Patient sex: M
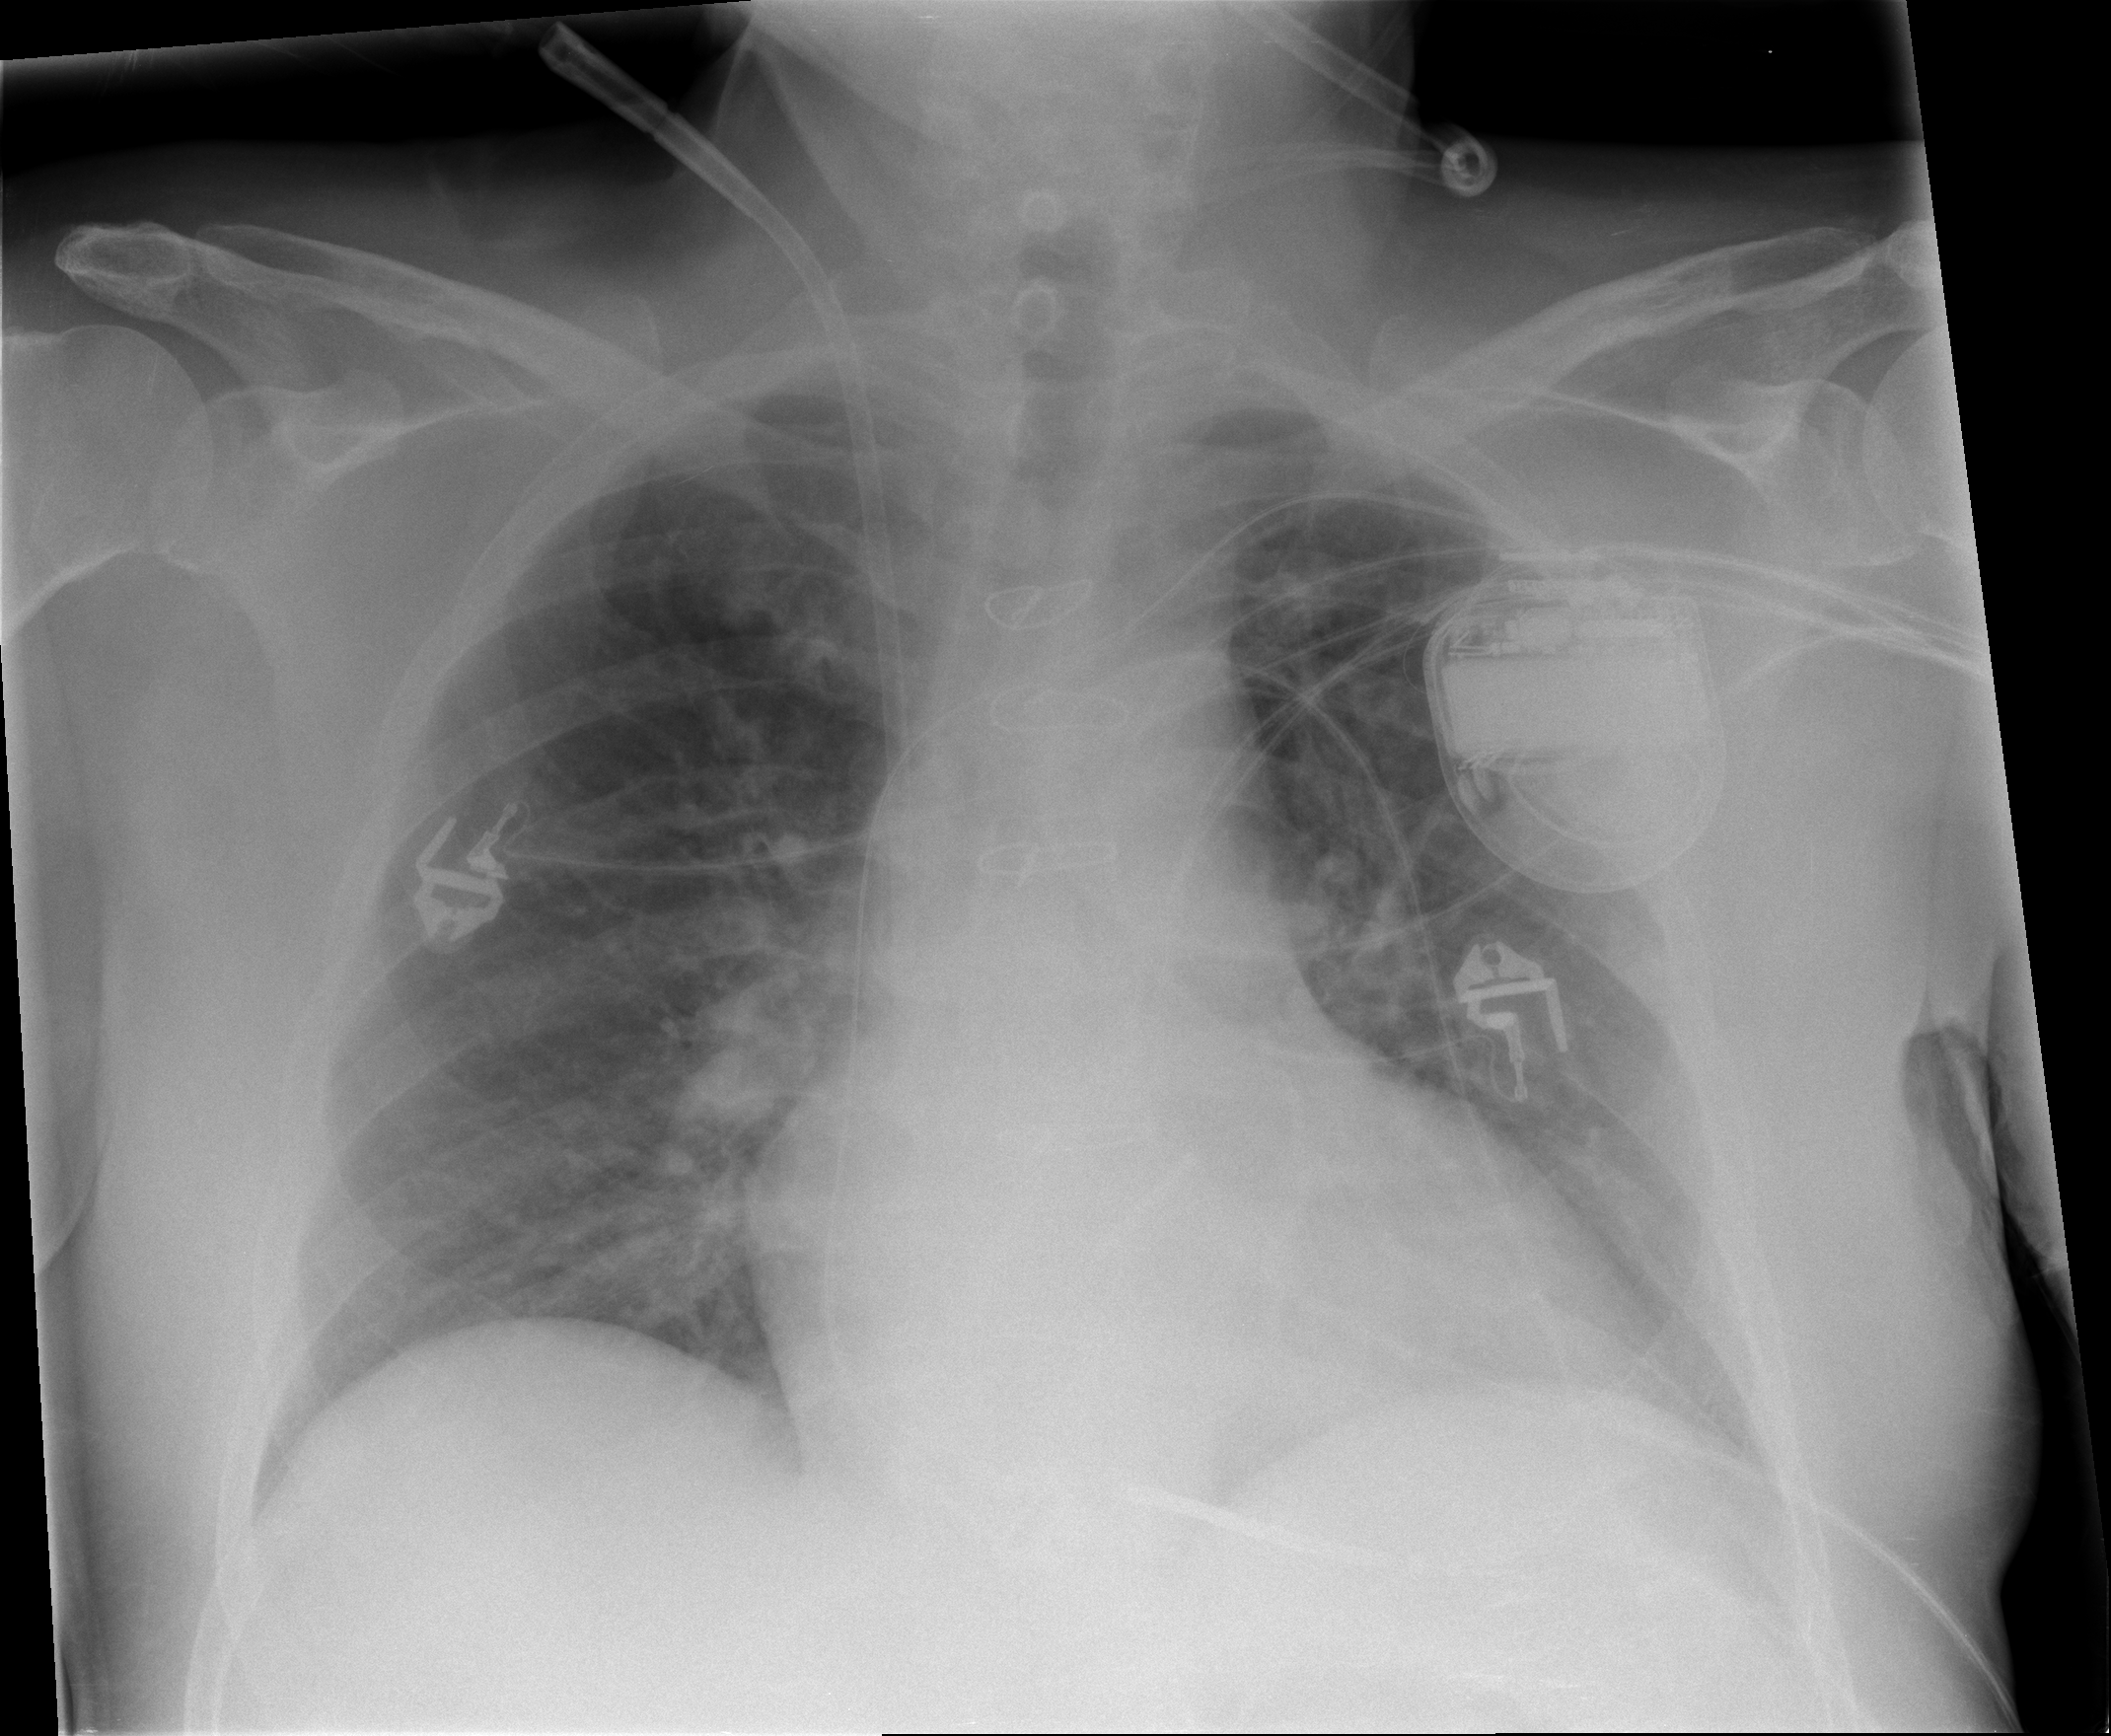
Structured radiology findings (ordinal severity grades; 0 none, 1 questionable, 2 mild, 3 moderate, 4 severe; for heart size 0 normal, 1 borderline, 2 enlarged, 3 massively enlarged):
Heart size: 2
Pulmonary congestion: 2
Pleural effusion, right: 0
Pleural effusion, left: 0
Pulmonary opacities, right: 0
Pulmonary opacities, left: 0
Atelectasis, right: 1
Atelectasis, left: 0